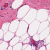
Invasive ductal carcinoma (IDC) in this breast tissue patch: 0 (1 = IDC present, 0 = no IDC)